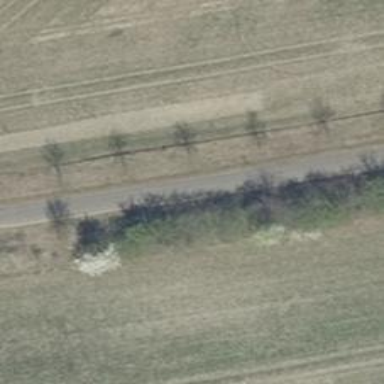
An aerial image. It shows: Asphalt path.